Interaction volume radius: 10 \u00c5
Interaction volume height: 10 \u00c5
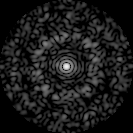
Disorder parameter: 0.8397